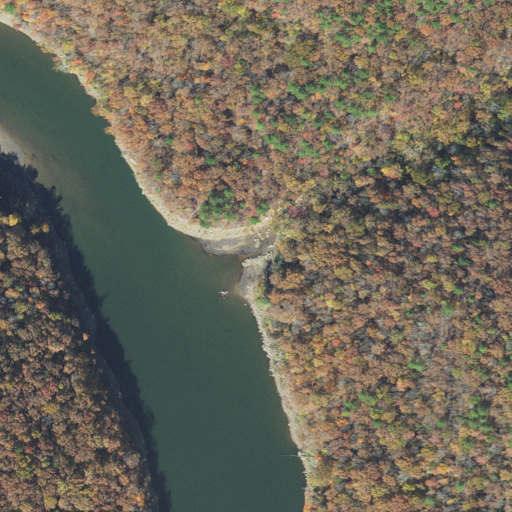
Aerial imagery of valley in Arkansas named Jake Hollow containing deciduous forest, open water, and mixed forest